Question: I have this code,
qml
'''
import QtQuick 2.12
import QtQuick.Window 2.12
import QtQuick.Controls 2.12
import QtGraphicalEffects 1.0
ApplicationWindow {
property var theme: String("#ffffff")
property var focusColor: String('transparent')
id: applicationWindow
visible: false
width: 600
height:600
Image {
id: image_bug
anchors.fill: parent
source: "im.png"
}
Rectangle {
width: 100; height: 600
color: "green"
Text {
id: helloText
text: "Hello world!"
anchors.verticalCenter: parent.verticalCenter
anchors.horizontalCenter: parent.horizontalCenter
font.pointSize: 10; font.bold: true
}
MouseArea {
anchors.fill: parent
onClicked: { effectSource.width = 1200; effectSource.height = 1200;}
}
}
ShaderEffectSource {
id: effectSource
sourceItem: image_bug
anchors.centerIn: image_bug
width: 300
height: 300
sourceRect: Qt.rect(x,y, width, height)
}
FastBlur{
id: blur
anchors.fill: effectSource
source: effectSource
radius: 100
}
}
'''
PyQT5 or Pyside2
'''
import sys
import os # +++
from PyQt5.QtCore import Qt, QUrl
from PyQt5.QtWidgets import QApplication, QWidget, QMainWindow, QVBoxLayout, QLabel
from PyQt5.QtQml import QQmlApplicationEngine
from PyQt5.QtCore import (QCoreApplication, QMetaObject, QObject, QPoint,
QRect, QSize, QUrl, Qt)
'''
from PySide2.QtCore import Qt, QUrl
from PySide2.QtWidgets import QApplication, QWidget, QMainWindow, QVBoxLayout, QLabel
from PySide2.QtQml import QQmlApplicationEngine
from PySide2.QtCore import (QCoreApplication, QMetaObject, QObject, QPoint,
QRect, QSize, QUrl, Qt)
'''
DIR_PATH = os.path.dirname(os.path.realpath(__file__))
class GUI_MainWindow(QMainWindow):
def __init__(self, widget, parent=None):
QMainWindow.__init__(self, parent)
self.setWindowTitle('GUI_MainWindow')
self.resize(600, 600)
self.widget = widget
centralWidget = QWidget()
self.setCentralWidget(centralWidget)
self.widget_test_2 = QLabel("<h1>Hello World !</h1>", alignment=Qt.AlignCenter)
self.widget_test_2.setObjectName(u"widget_test_2")
self.widget_test_2.setGeometry(QRect(180, 40, 151, 181))
self.widget_test_2.raise_()
layout = QVBoxLayout(centralWidget)
layout.addWidget(self.widget_test_2)
layout.addWidget(self.widget, stretch=1)#blur box
if __name__ == "__main__":
myApp = QApplication(sys.argv)
file = os.path.join(DIR_PATH, "qml_window.qml")
url = QUrl.fromLocalFile(file)
engine = QQmlApplicationEngine()
context = engine.rootContext()
context.setContextProperty("main", engine)
engine.load(url)
if not engine.rootObjects():
sys.exit(-1)
widget = QWidget.createWindowContainer(engine.rootObjects()[0])
window = GUI_MainWindow(widget)
window.show()
sys.exit(myApp.exec_())
'''
and I want ShaderEffectSource to blur everything behind it,
even widgets created by PyQt5 or PySide2.
While moving or staying in place
Everything that is behind the widget should be blurry.
I already tried to use the QGraphicsBlurEffect effect for this, but this did not give me the desired results.
I hope FastBlur can do it.
if there are any other options then let me know
Can i do it?

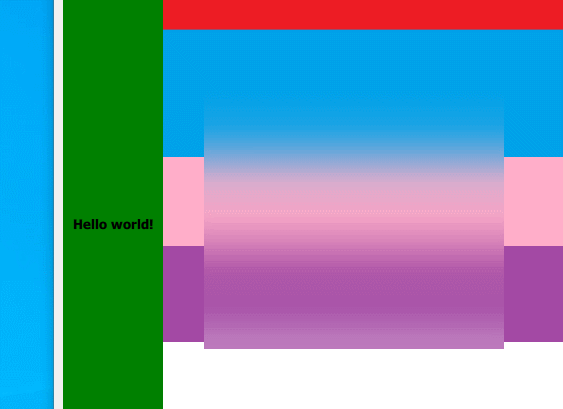
Answer: I'm updating this answer as the question has been partially cleared in the comments, but I will leave the original answer at the end, as it might still be useful.
Besides that, the concept at the base remains the same: a graphics effect is applied to an object, and it modifies look, not how underlying objects appear. If you want to apply that effect to multiple objects, they have to be of a common parent, and the effect has to be set for parent, but everything that is that parent (and it's not its child) will only be partially affected by the of the effect.
Imagine a blur effect as a filter applied to a real life photograph that is partially transparent: while the image in the photograph is blurred, what you can see behind it will be blurred.
## Subclass the graphics effect
QGraphicsEffects don't provide the ability to limit the extent of their processing, as they usually modify the whole "bounding rect" of the object they are set for.
In order to achieve that, subclassing is necessary and the <URL> method has to be overridden, as it is the one responsible for the actual drawing.
I'm going to presume that the whole interface is going to be affected by the effect in some way: even if some objects are "outside" the rectangle of the effect, they are still part of the same parent, so this is what we're going to do:
- - - - - -
<URL>
'''
class BlurEffect(QtWidgets.QGraphicsBlurEffect):
effectRect = None
def setEffectRect(self, rect):
self.effectRect = rect
self.update()
def draw(self, qp):
if self.effectRect is None or self.effectRect.isNull():
# no valid effect rect to be used, use the default implementation
super().draw(qp)
else:
qp.save()
# clip the drawing so that it's restricted to the effectRect
qp.setClipRect(self.effectRect)
# call the default implementation, which will draw the effect
super().draw(qp)
# get the full region that should be painted
fullRegion = QtGui.QRegion(qp.viewport())
# and subtract the effect rectangle
fullRegion -= QtGui.QRegion(self.effectRect)
qp.setClipRegion(fullRegion)
# draw the *source*, which has no effect applied
self.drawSource(qp)
qp.restore()
class Window(QtWidgets.QWidget):
def __init__(self):
super().__init__()
background = QtGui.QPixmap('background.png')
# apply a background to this widget, note that this only serves for the
# graphics effect to know what's outside the boundaries
p = self.palette()
p.setBrush(p.Window, QtGui.QBrush(background))
self.setPalette(p)
self.resize(background.size())
# this layout is only for the child "sub" widget
mainLayout = QtWidgets.QVBoxLayout(self)
mainLayout.setContentsMargins(0, 0, 0, 0)
# the "sub" widget, that contains the main interface
self.subWidget = QtWidgets.QWidget()
mainLayout.addWidget(self.subWidget)
# set the background for the subwidget; note that we can't use setPalette()
# because palette and fonts are inherited by children; using ".QWidget"
# we ensure that the background is only applied to the subwidget
self.subWidget.setStyleSheet('''
.QWidget {
background-image: url(background.png);
}
''')
# some random widgets
subLayout = QtWidgets.QGridLayout(self.subWidget)
for row in range(3):
for col in range(3):
btn = QtWidgets.QPushButton()
subLayout.addWidget(btn, row, col)
btn.setText('Open menu')
btn.setFocus()
btn.clicked.connect(self.openMenu)
# create an instance of our effect subclass, and apply it to the subwidget
self.effect = BlurEffect()
self.subWidget.setGraphicsEffect(self.effect)
self.effect.setEnabled(False)
self.effect.setBlurRadius(10)
# create the menu container, that *HAS* to have this main widget as parent
self.topMenu = QtWidgets.QWidget(self)
self.topMenu.setVisible(False)
self.topMenu.setFixedWidth(200)
# move the menu outside the window left margin
self.topMenu.move(-self.topMenu.width(), 0)
menuLayout = QtWidgets.QVBoxLayout(self.topMenu)
menuLayout.addSpacing(20)
for b in range(4):
btn = QtWidgets.QPushButton('Button {}'.format(b + 1))
menuLayout.addWidget(btn)
menuLayout.addSpacing(10)
closeButton = QtWidgets.QPushButton('Close menu')
menuLayout.addWidget(closeButton)
closeButton.clicked.connect(self.closeMenu)
# a stretch to ensure that the items are always aligned on top
menuLayout.addStretch(1)
# an animation that will move the menu laterally
self.menuAnimation = QtCore.QVariantAnimation()
self.menuAnimation.setDuration(500)
self.menuAnimation.setEasingCurve(QtCore.QEasingCurve.OutQuart)
self.menuAnimation.setStartValue(-self.topMenu.width())
self.menuAnimation.setEndValue(0)
self.menuAnimation.valueChanged.connect(self.resizeMenu)
self.menuAnimation.finished.connect(self.animationFinished)
# a simple transparent widget that is used to hide the menu when
# clicking outside it; the event filter is to capture click events
# it may receive
self.clickGrabber = QtWidgets.QWidget(self)
self.clickGrabber.installEventFilter(self)
self.clickGrabber.setVisible(False)
def resizeMenu(self, value):
# move the menu and set its geometry to the effect
self.topMenu.move(value, 0)
self.effect.setEffectRect(self.topMenu.geometry())
def openMenu(self):
if self.topMenu.x() >= 0:
# the menu is already visible
return
# ensure that the menu starts hidden (that is, with its right border
# aligned to the left of the main widget)
self.topMenu.move(-self.topMenu.width(), 0)
self.topMenu.setVisible(True)
self.topMenu.setFocus()
# enable the effect, set the forward direction for the animation, and
# start it; it's important to set the effect rectangle here too, otherwise
# some flickering might show at the beginning
self.effect.setEffectRect(self.topMenu.geometry())
self.effect.setEnabled(True)
self.menuAnimation.setDirection(QtCore.QVariantAnimation.Forward)
self.menuAnimation.start()
# "show" the grabber (it's invisible, but it's there) and resize it
# to cover the whole window area
self.clickGrabber.setGeometry(self.rect())
self.clickGrabber.setVisible(True)
# ensure that it is stacked under the menu and above everything else
self.clickGrabber.stackUnder(self.topMenu)
def closeMenu(self):
# in case that the menu has changed its size, set again the "start" value
# to its negative width, then set the animation direction to backwards
# and start it
self.menuAnimation.setStartValue(-self.topMenu.width())
self.menuAnimation.setDirection(QtCore.QVariantAnimation.Backward)
self.menuAnimation.start()
# hide the click grabber
self.clickGrabber.setVisible(False)
def animationFinished(self):
# if the animation has ended and the direction was backwards it means that
# the menu has been closed, hide it and disable the effect
if self.menuAnimation.direction() == QtCore.QVariantAnimation.Backward:
self.topMenu.hide()
self.effect.setEnabled(False)
def focusNextPrevChild(self, next):
if self.topMenu.isVisible():
# a small hack to prevent tab giving focus to widgets when the
# menu is visible
return False
return super().focusNextPrevChild(next)
def eventFilter(self, source, event):
if source == self.clickGrabber and event.type() == QtCore.QEvent.MouseButtonPress:
# the grabber has been clicked, close the menu
self.closeMenu()
return super().eventFilter(source, event)
def resizeEvent(self, event):
super().resizeEvent(event)
# always set the menu height to that of the window
self.topMenu.setFixedHeight(self.height())
# resize the grabber to the window rectangle, even if it's invisible
self.clickGrabber.setGeometry(self.rect())
if self.topMenu.isVisible():
# resize the effect rectangle
self.effect.setEffectRect(self.topMenu.geometry())
'''
---
## Previous answer
Since you want to apply the effect to the underlying objects, I believe that the solution is to use a "container" to embed them, and then apply the blur effect to that. The same concept would be applied with QGraphicsBlurWidget too.
'''
ApplicationWindow {
property var theme: String("#ffffff")
property var focusColor: String('transparent')
id: applicationWindow
visible: false
width: 600
height:600
Rectangle {
id: container
anchors.fill: parent
Image {
id: image_bug
anchors.fill: parent
source: "im.png"
}
Rectangle {
width: 100; height: 600
color: "green"
Text {
id: helloText
text: "Hello world!"
anchors.verticalCenter: parent.verticalCenter
anchors.horizontalCenter: parent.horizontalCenter
font.pointSize: 10; font.bold: true
}
MouseArea {
anchors.fill: parent
onClicked: { effectSource.width = 1200; effectSource.height = 1200;}
}
}
}
ShaderEffectSource {
id: effectSource
sourceItem: container
anchors.centerIn: image_bug
width: 300
height: 300
sourceRect: Qt.rect(x,y, width, height)
}
FastBlur{
id: blur
anchors.fill: effectSource
source: effectSource
radius: 100
}
}
'''
<URL>